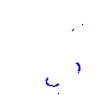
Particle: proton